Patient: sex M, age 17
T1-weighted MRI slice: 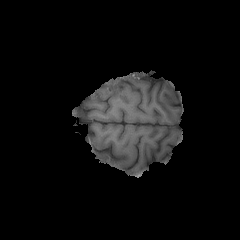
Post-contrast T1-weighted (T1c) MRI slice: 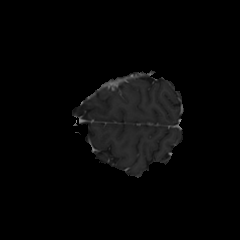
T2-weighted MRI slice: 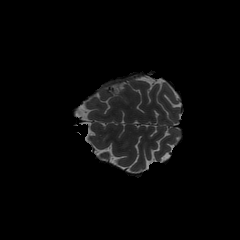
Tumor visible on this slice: yes
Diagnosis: Astrocytoma, IDH-mutant
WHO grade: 4